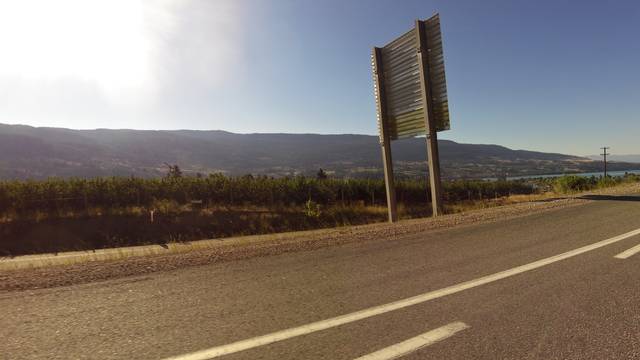
Region: Canada
Coordinates: 50.123, -119.387